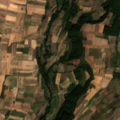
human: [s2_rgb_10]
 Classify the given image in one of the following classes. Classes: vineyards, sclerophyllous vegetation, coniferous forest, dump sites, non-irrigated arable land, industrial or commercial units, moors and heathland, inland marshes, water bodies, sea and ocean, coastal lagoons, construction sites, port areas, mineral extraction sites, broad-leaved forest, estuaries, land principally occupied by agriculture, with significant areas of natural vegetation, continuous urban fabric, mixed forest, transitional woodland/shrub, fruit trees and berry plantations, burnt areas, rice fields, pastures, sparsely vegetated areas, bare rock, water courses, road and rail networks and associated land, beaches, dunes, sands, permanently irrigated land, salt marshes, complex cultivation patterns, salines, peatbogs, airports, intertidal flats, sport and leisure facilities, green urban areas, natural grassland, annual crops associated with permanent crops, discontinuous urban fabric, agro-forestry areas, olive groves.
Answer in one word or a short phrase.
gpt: non-irrigated arable land, complex cultivation patterns, land principally occupied by agriculture, with significant areas of natural vegetation, broad-leaved forest